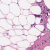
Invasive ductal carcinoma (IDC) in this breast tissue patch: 1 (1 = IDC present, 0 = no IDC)